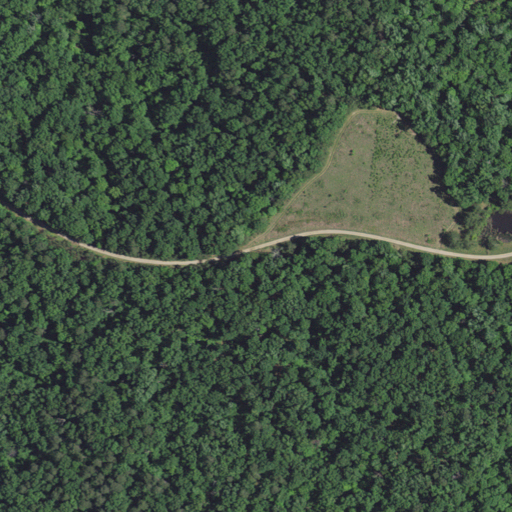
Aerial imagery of ridge(s) in Kentucky named Indian Grave Ridge containing deciduous forest, mixed forest, and shrub